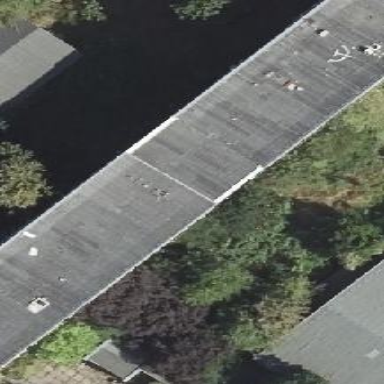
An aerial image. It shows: Building with flat roof.